Question: As I want to display number of menus on a left side of a screen just like following-it is a new Facebook application.when you click on bar shown as a red square around it,the list view on a left side comes into picture after sliding a right part in my application is there any sdk is available to add this.Please help me.

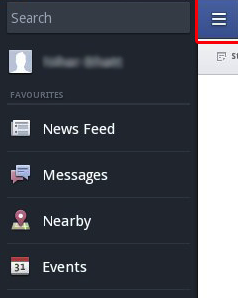
Answer: Just have a look
<URL>
you will find many ways to do that. Select anyone as per your need.